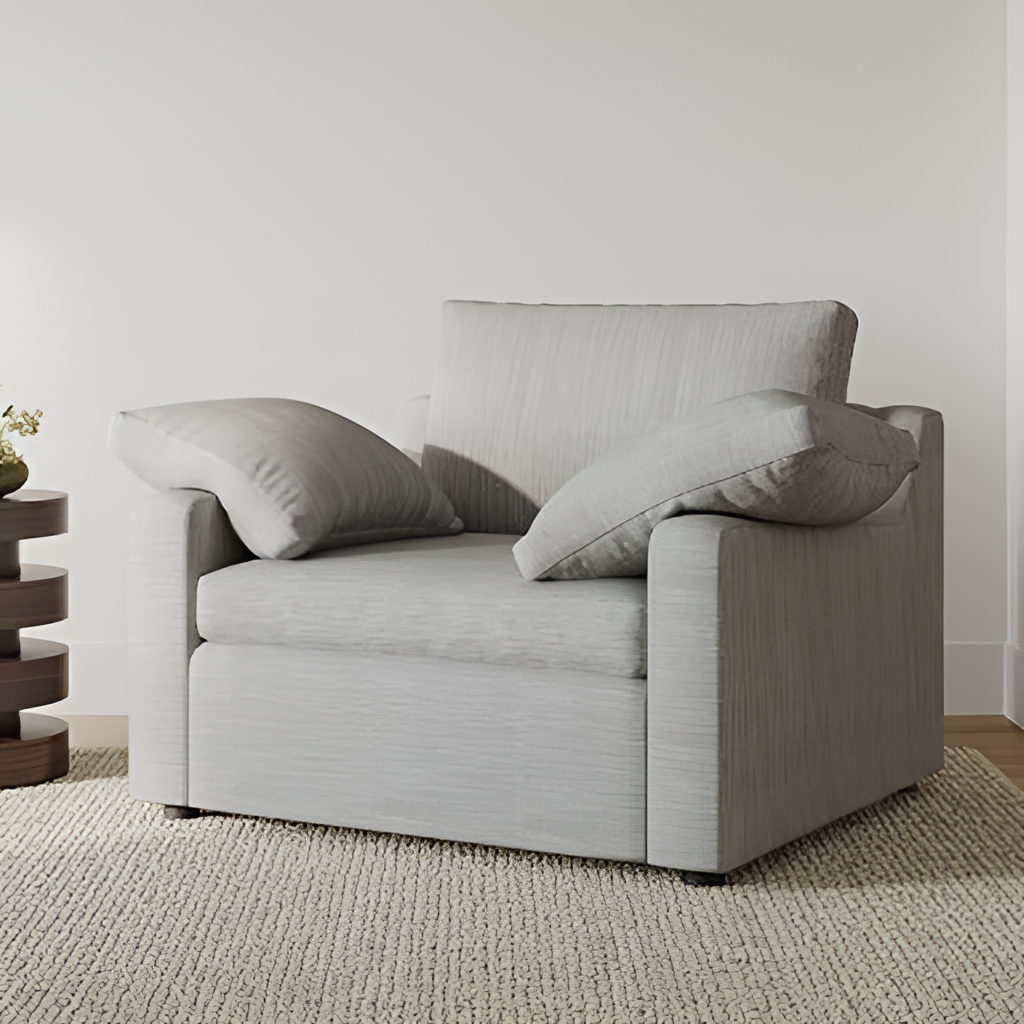
fabric armchair, living room, contemporary, white paint wallpaper, with solid pattern, rug flooring, with woven pattern